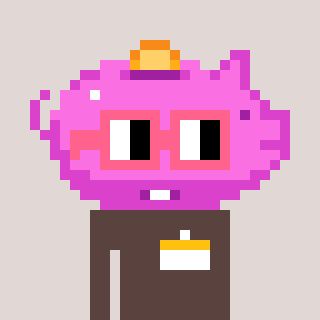
a pixel art character with square pink glasses, a piggybank-shaped head and a darkbrown-colored body on a warm background